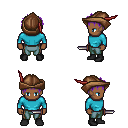
a pixel art fantasy rpg character, male body template, human, dark skin, teal long-sleeve shirt, teal pants, purple bedhead hairstyle, leather cap, black shoes, dagger, four views (front, back, left, right), 2x2 character sprite sheet, small pixel art, hard edges, no anti-aliasing